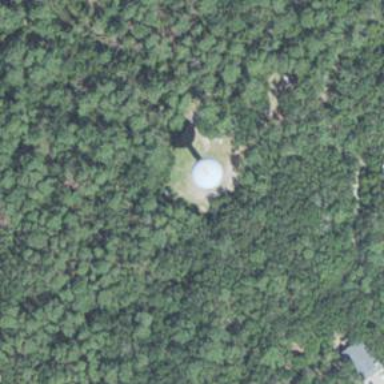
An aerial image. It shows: Water tower that is man-made.